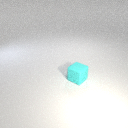
small cyan rubber cube